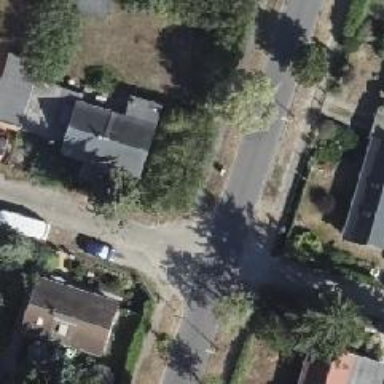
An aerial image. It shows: Asphalt road in residential area.